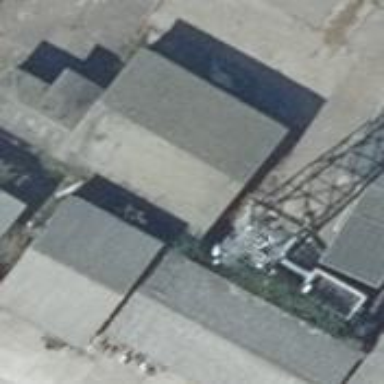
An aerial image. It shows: Communication mast tower.